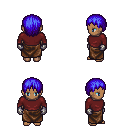
a pixel art fantasy rpg character, female body template, human, dark skin, maroon long-sleeve shirt, robe skirt, blue plain hairstyle, metal gloves, four views (front, back, left, right), 2x2 character sprite sheet, small pixel art, hard edges, no anti-aliasing